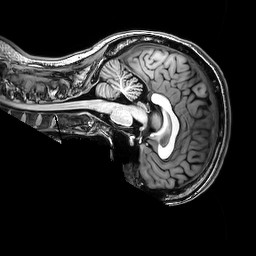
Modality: T1w
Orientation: sagittal
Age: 30
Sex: female
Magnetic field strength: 3 T
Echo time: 0.0038 s